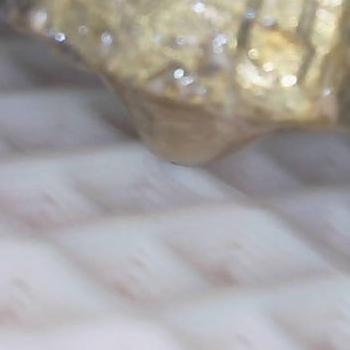
Flow rate: 149%